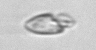
Label: Katodinium_or_Torodinium